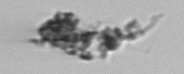
Label: detritus